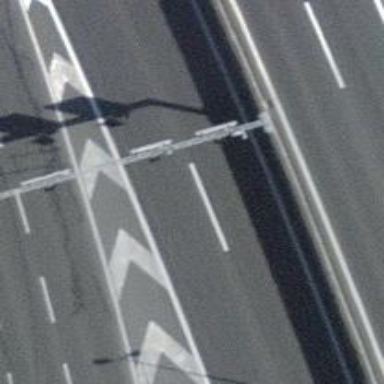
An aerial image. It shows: Gantry structure.